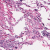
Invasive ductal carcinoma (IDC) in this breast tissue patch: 0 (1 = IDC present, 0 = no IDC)